Field crop: maize
Growth stage: 2
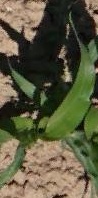
Species: maize